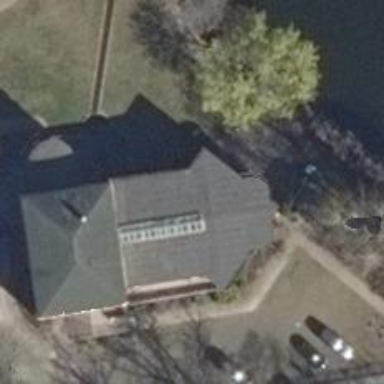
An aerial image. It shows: Veterinary facility.